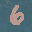
Label: 6